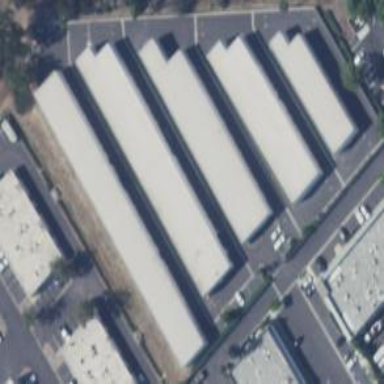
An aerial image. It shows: Storage rental shop.